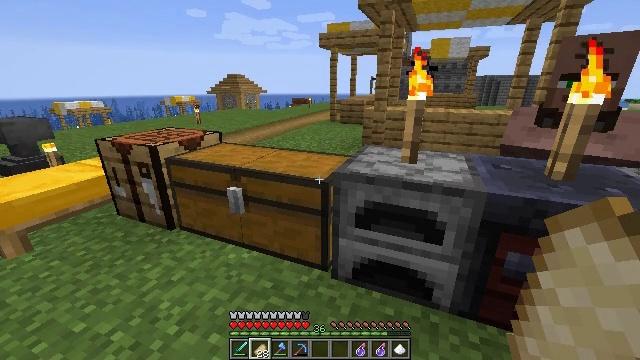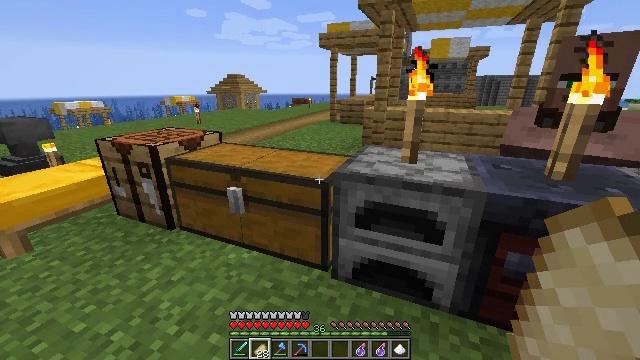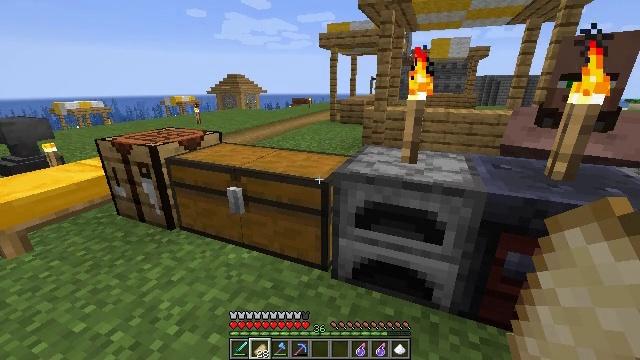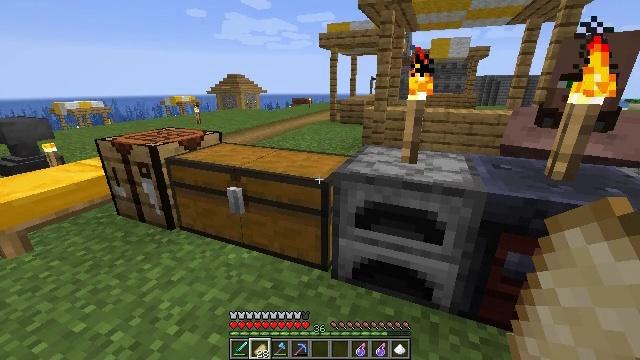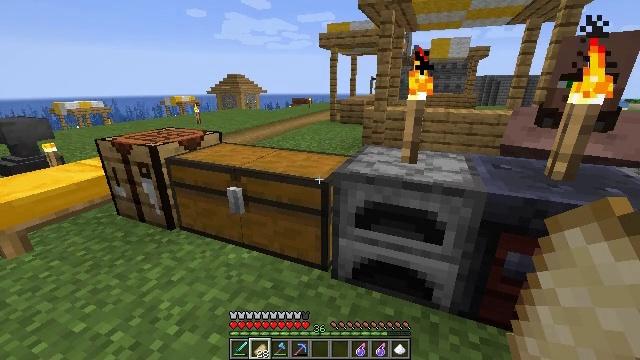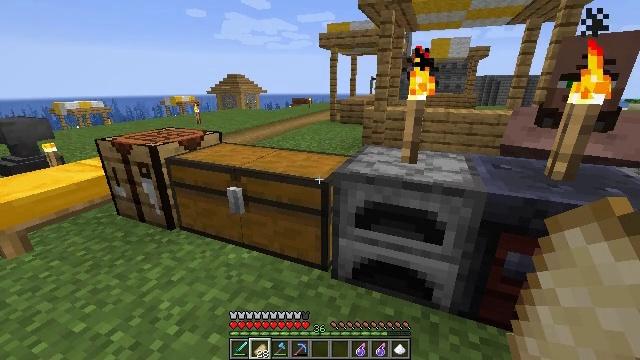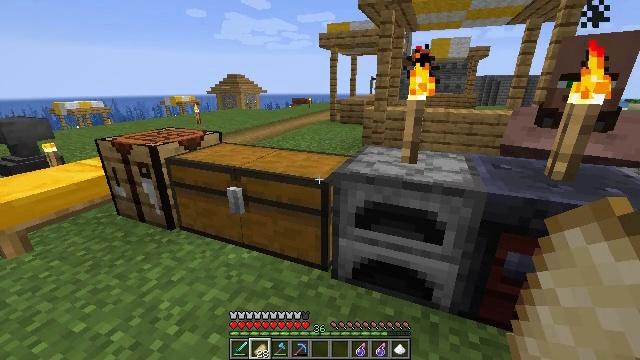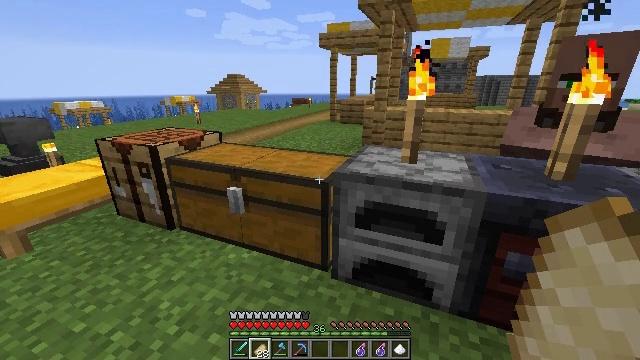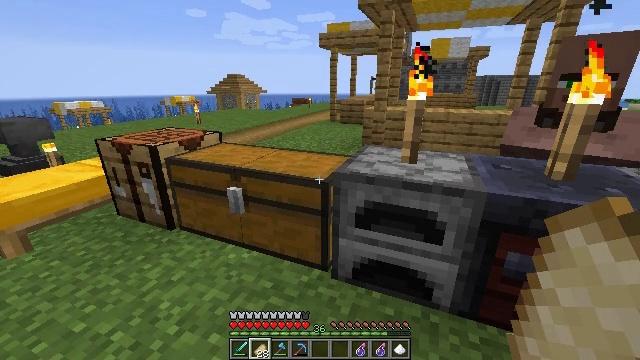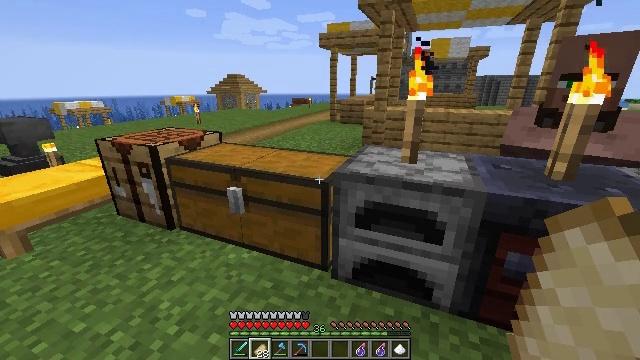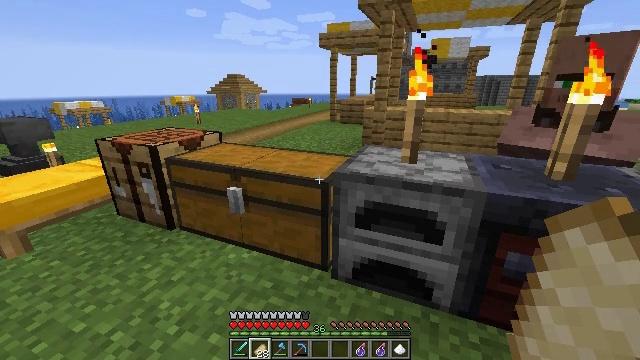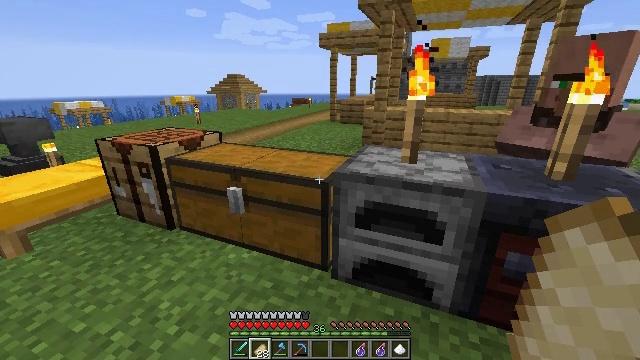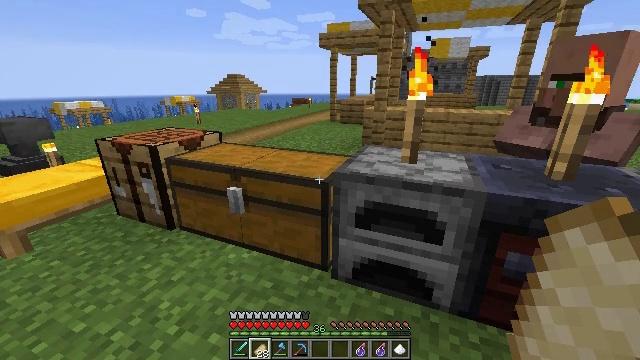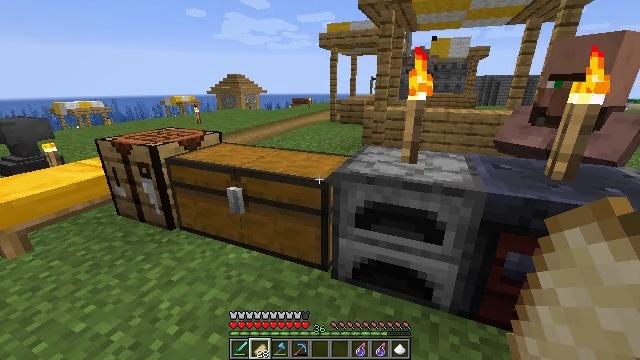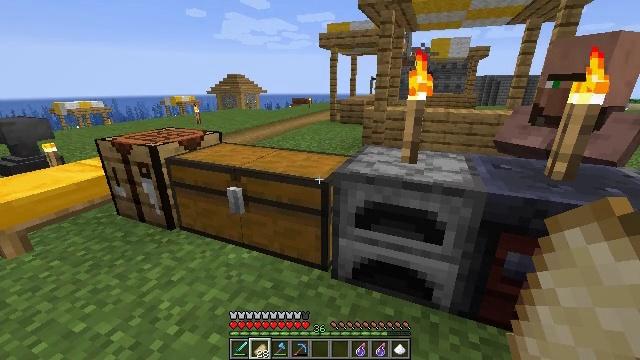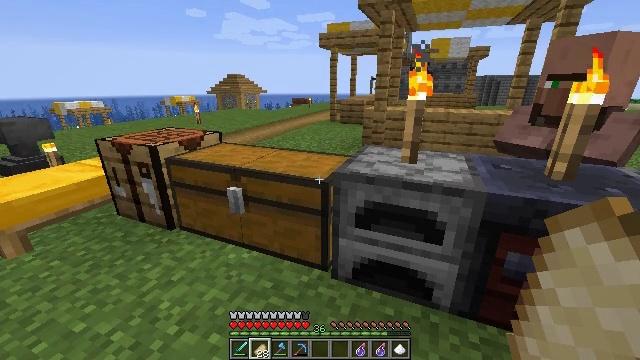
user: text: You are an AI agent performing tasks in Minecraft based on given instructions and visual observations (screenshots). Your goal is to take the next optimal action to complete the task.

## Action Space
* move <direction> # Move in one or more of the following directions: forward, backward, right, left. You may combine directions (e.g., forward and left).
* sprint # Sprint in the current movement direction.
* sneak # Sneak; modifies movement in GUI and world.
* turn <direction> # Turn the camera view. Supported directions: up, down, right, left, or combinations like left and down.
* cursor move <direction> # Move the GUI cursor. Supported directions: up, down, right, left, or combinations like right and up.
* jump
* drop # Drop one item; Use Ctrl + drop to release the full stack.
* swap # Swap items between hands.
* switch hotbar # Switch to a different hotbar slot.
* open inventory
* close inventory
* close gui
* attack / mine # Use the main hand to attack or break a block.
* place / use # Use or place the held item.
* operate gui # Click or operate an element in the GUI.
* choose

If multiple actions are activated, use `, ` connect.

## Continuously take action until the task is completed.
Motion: motion action
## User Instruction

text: Take spider eye, mushroom, and sugar to craft a fermented spider eye.
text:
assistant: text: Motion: no_op
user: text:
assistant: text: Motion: no_op
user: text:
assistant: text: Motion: no_op
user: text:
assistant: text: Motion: no_op
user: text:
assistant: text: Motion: no_op
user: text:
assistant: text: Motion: no_op
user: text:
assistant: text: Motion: no_op
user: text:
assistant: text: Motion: no_op
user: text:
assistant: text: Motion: no_op
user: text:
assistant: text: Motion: no_op
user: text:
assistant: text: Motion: no_op
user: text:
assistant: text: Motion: no_op
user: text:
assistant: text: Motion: no_op
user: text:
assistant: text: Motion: no_op
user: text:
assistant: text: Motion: no_op
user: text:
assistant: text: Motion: no_op
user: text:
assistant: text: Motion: no_op
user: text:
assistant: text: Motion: no_op
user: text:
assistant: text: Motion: no_op
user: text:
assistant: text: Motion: no_op
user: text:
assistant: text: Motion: no_op
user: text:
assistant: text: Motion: no_op
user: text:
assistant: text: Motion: no_op
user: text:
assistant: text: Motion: no_op
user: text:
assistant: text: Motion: no_op
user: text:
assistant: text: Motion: no_op
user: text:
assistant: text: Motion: no_op
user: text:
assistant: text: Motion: no_op
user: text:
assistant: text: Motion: no_op
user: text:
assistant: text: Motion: no_op